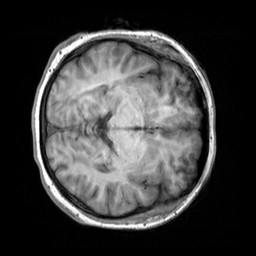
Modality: T1w
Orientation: axial
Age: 33
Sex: female
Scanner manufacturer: siemens
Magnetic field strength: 3 T
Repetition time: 2.3 s
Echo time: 0.00303 s